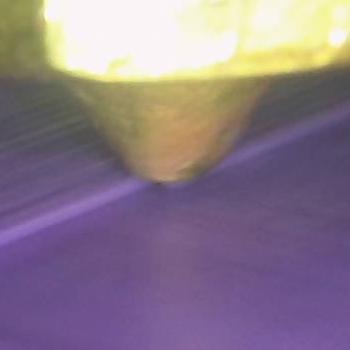
Flow rate: 69%